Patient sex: F
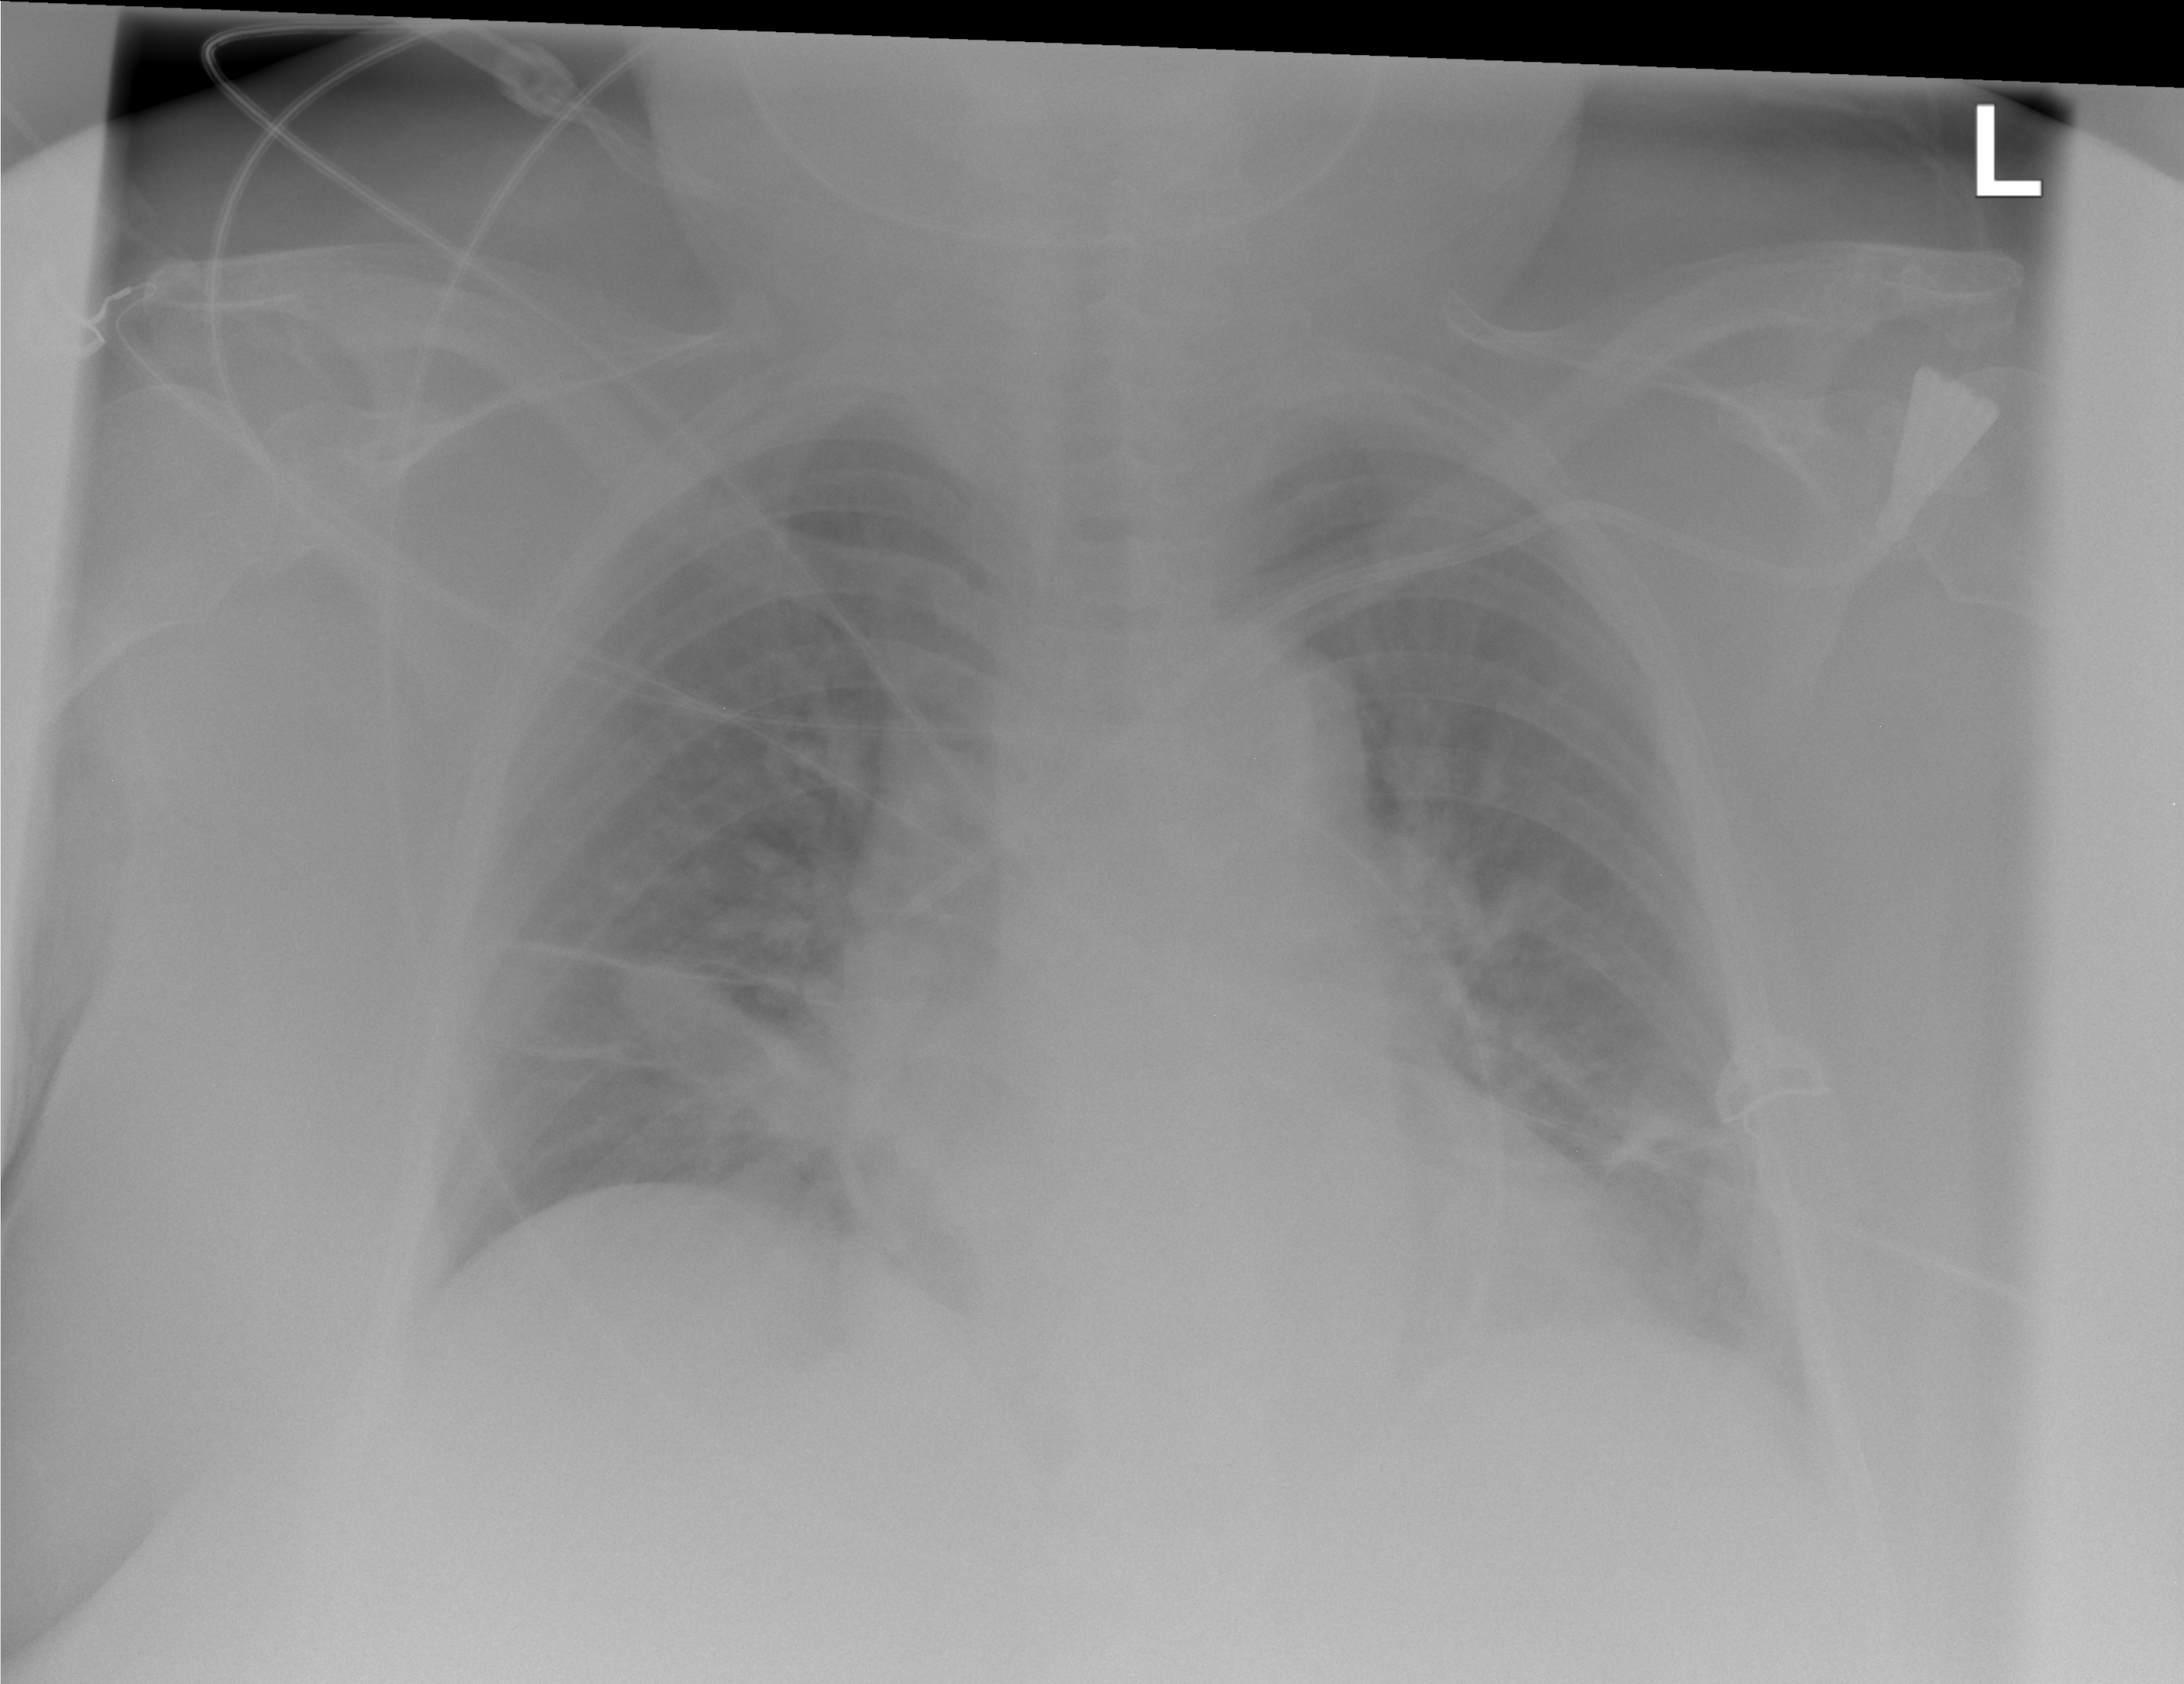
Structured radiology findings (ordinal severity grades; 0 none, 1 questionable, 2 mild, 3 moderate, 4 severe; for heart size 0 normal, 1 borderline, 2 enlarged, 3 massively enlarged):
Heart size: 2
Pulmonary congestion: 2
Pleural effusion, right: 1
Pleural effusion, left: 0
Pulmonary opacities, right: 0
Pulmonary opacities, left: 0
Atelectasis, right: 1
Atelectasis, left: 0